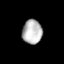
Tissue: lung
Cell type: Fibroblasts
Senescence score: 0.5531
Nuclear area (px): 467
Mean DAPI intensity: 185.27